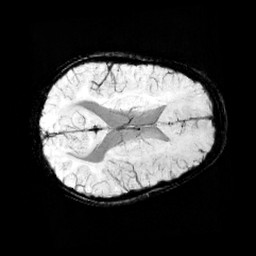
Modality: minIP
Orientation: axial
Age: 10
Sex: male
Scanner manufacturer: siemens
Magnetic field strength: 3 T
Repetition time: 0.027 s
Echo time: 0.02 s